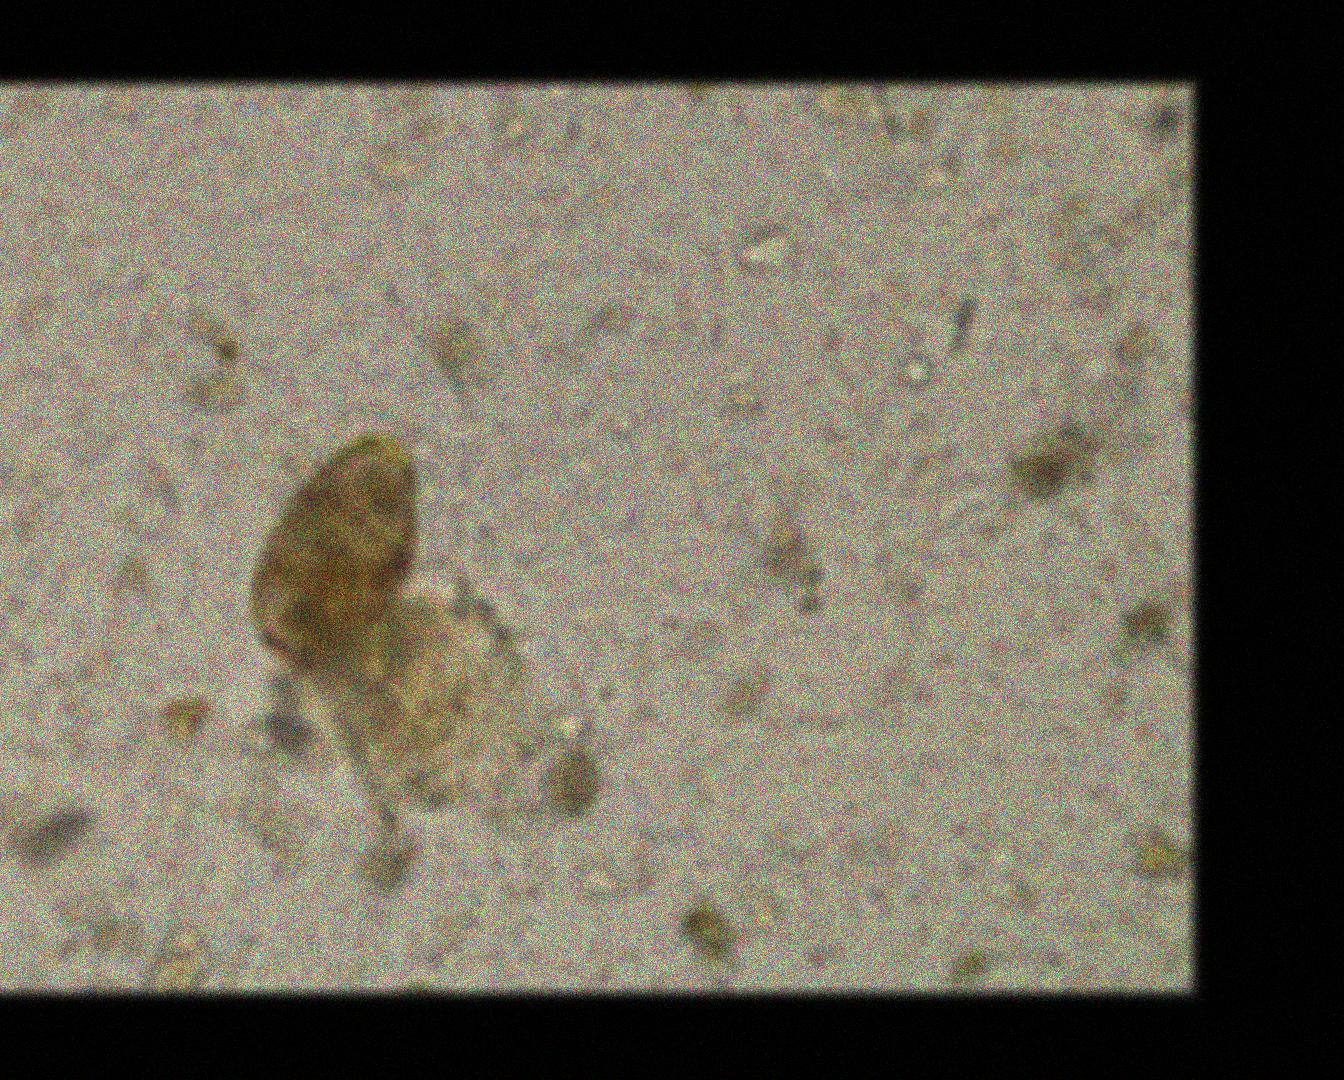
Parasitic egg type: Paragonimus spp